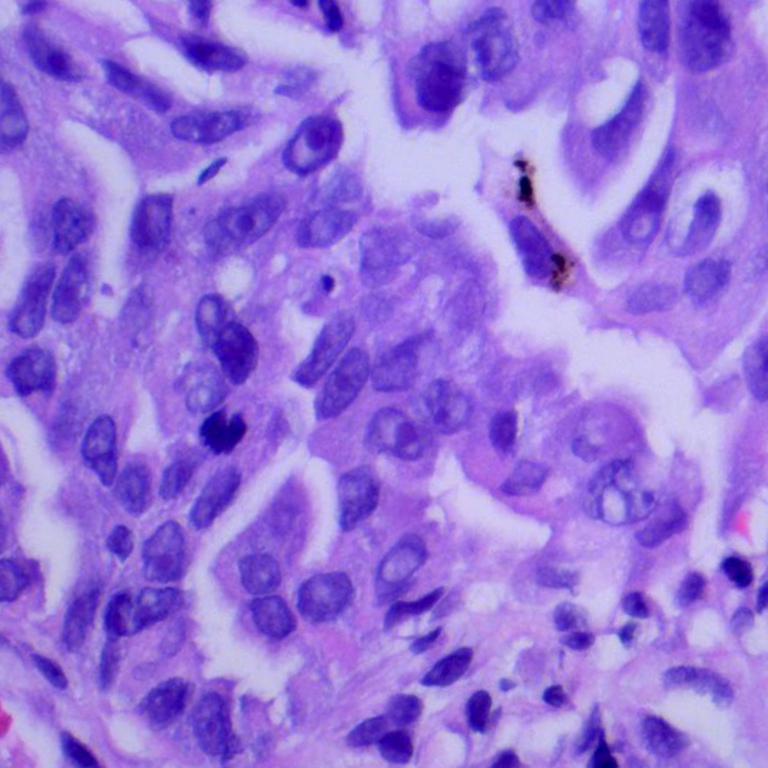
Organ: lung
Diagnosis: adenocarcinomas